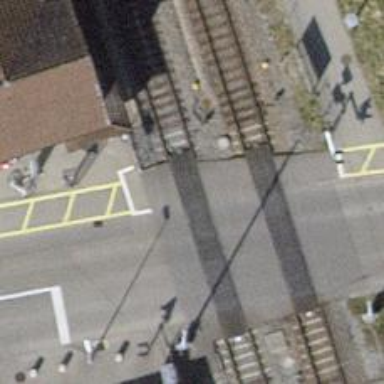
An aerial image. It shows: Full barrier at railway crossing.